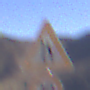
Verkehrszeichen: EinseitigVerengteFahrbahnRechts
Zusatzzeichen unten: Geschwindigkeit30
Umgebung: Outdoor, Nature
Tageszeit: Midday
Wetter: Clear
Licht: Natural
Jahreszeit: NotSpecified
Kontrast: HighContrast